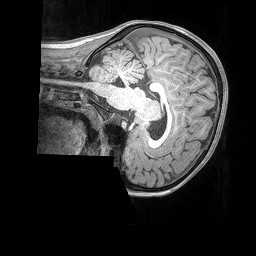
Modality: T1w
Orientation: sagittal
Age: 9
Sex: female
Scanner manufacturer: siemens
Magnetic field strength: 3 T
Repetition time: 2.53 s
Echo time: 0.00164 s